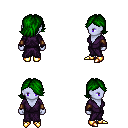
a pixel art fantasy rpg character, female body template, dark elf, purple skin, purple robe, magenta pants, green swoop hairstyle, leather bracers, gold boots, four views (front, back, left, right), 2x2 character sprite sheet, small pixel art, hard edges, no anti-aliasing